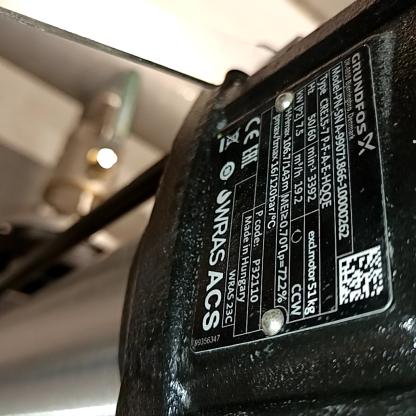
Klasa: tabliczka-znamionowa